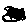
Label: zigzag